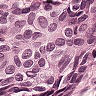
Metastatic tissue present: yes